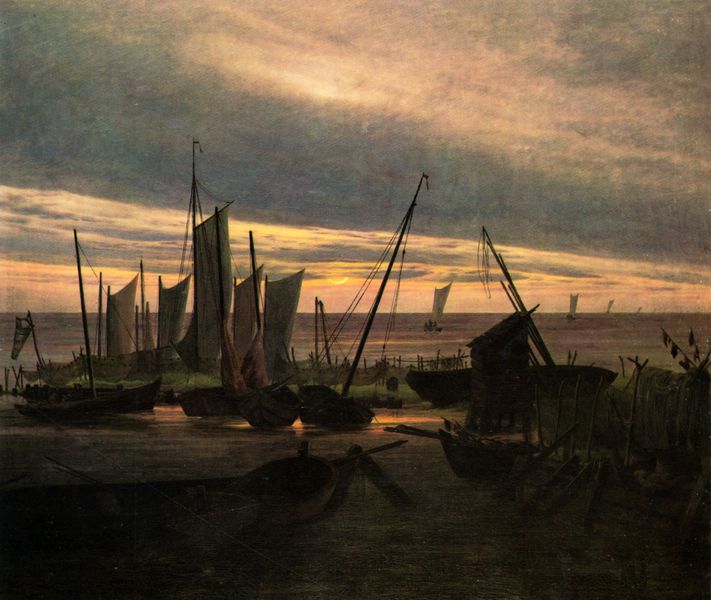
Titel: Schiffe im Hafen am Abend
Künstler: Caspar David Friedrich
Standort: Dresden
Institution: Gemäldegalerie Neue Meister
Schlagwörter: blau, dunkel, gemälde, himmel, meer, schatten, wasser, weiß, wolken, gelb, grün, landschaft, menschen, sand, see, ufer, abend, braun, grau, hell, holz, licht, nacht, orange, schwarz, rot, wolke, malerei, mensch, bild, öl, dämmerung, horizont, horizontlinie, morgen, natur, schilf, sonnenaufgang, spiegelung, gewässer, sonne, wasserspiegelung, insel, land, pflanzen, rosa, boot, boote, kahn, ruder, bewölkt, küste, ruhig, schiff, schiffe, segel, segelschiffe, strand, wellen, ruhe, düster, ansicht, fahnen, fischer, mast, netze, segelschiff, abends, abendsonne, sonnenuntergang, untergehen, violett, bug, hafen, kähne, masten, stille, friedrich, romantik, flut, seestück, seile, tau, korb, stimmung, still, abendrot, abendstimmung, leuchten, reflexion, segelboote, takelage, ozean, segeln, ebbe, fischerboote, seil, wimpel, fisch, anker, caspar david friedrich, gegenlicht, schimmern, netz, reuse, seelandschaft, fischen, hafenansicht, morgens, mäste, fischernetz, wolkenband, landschaftsgemälde, käscher, aufgehen, cyrrhuswolken, abendstimung